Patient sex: F
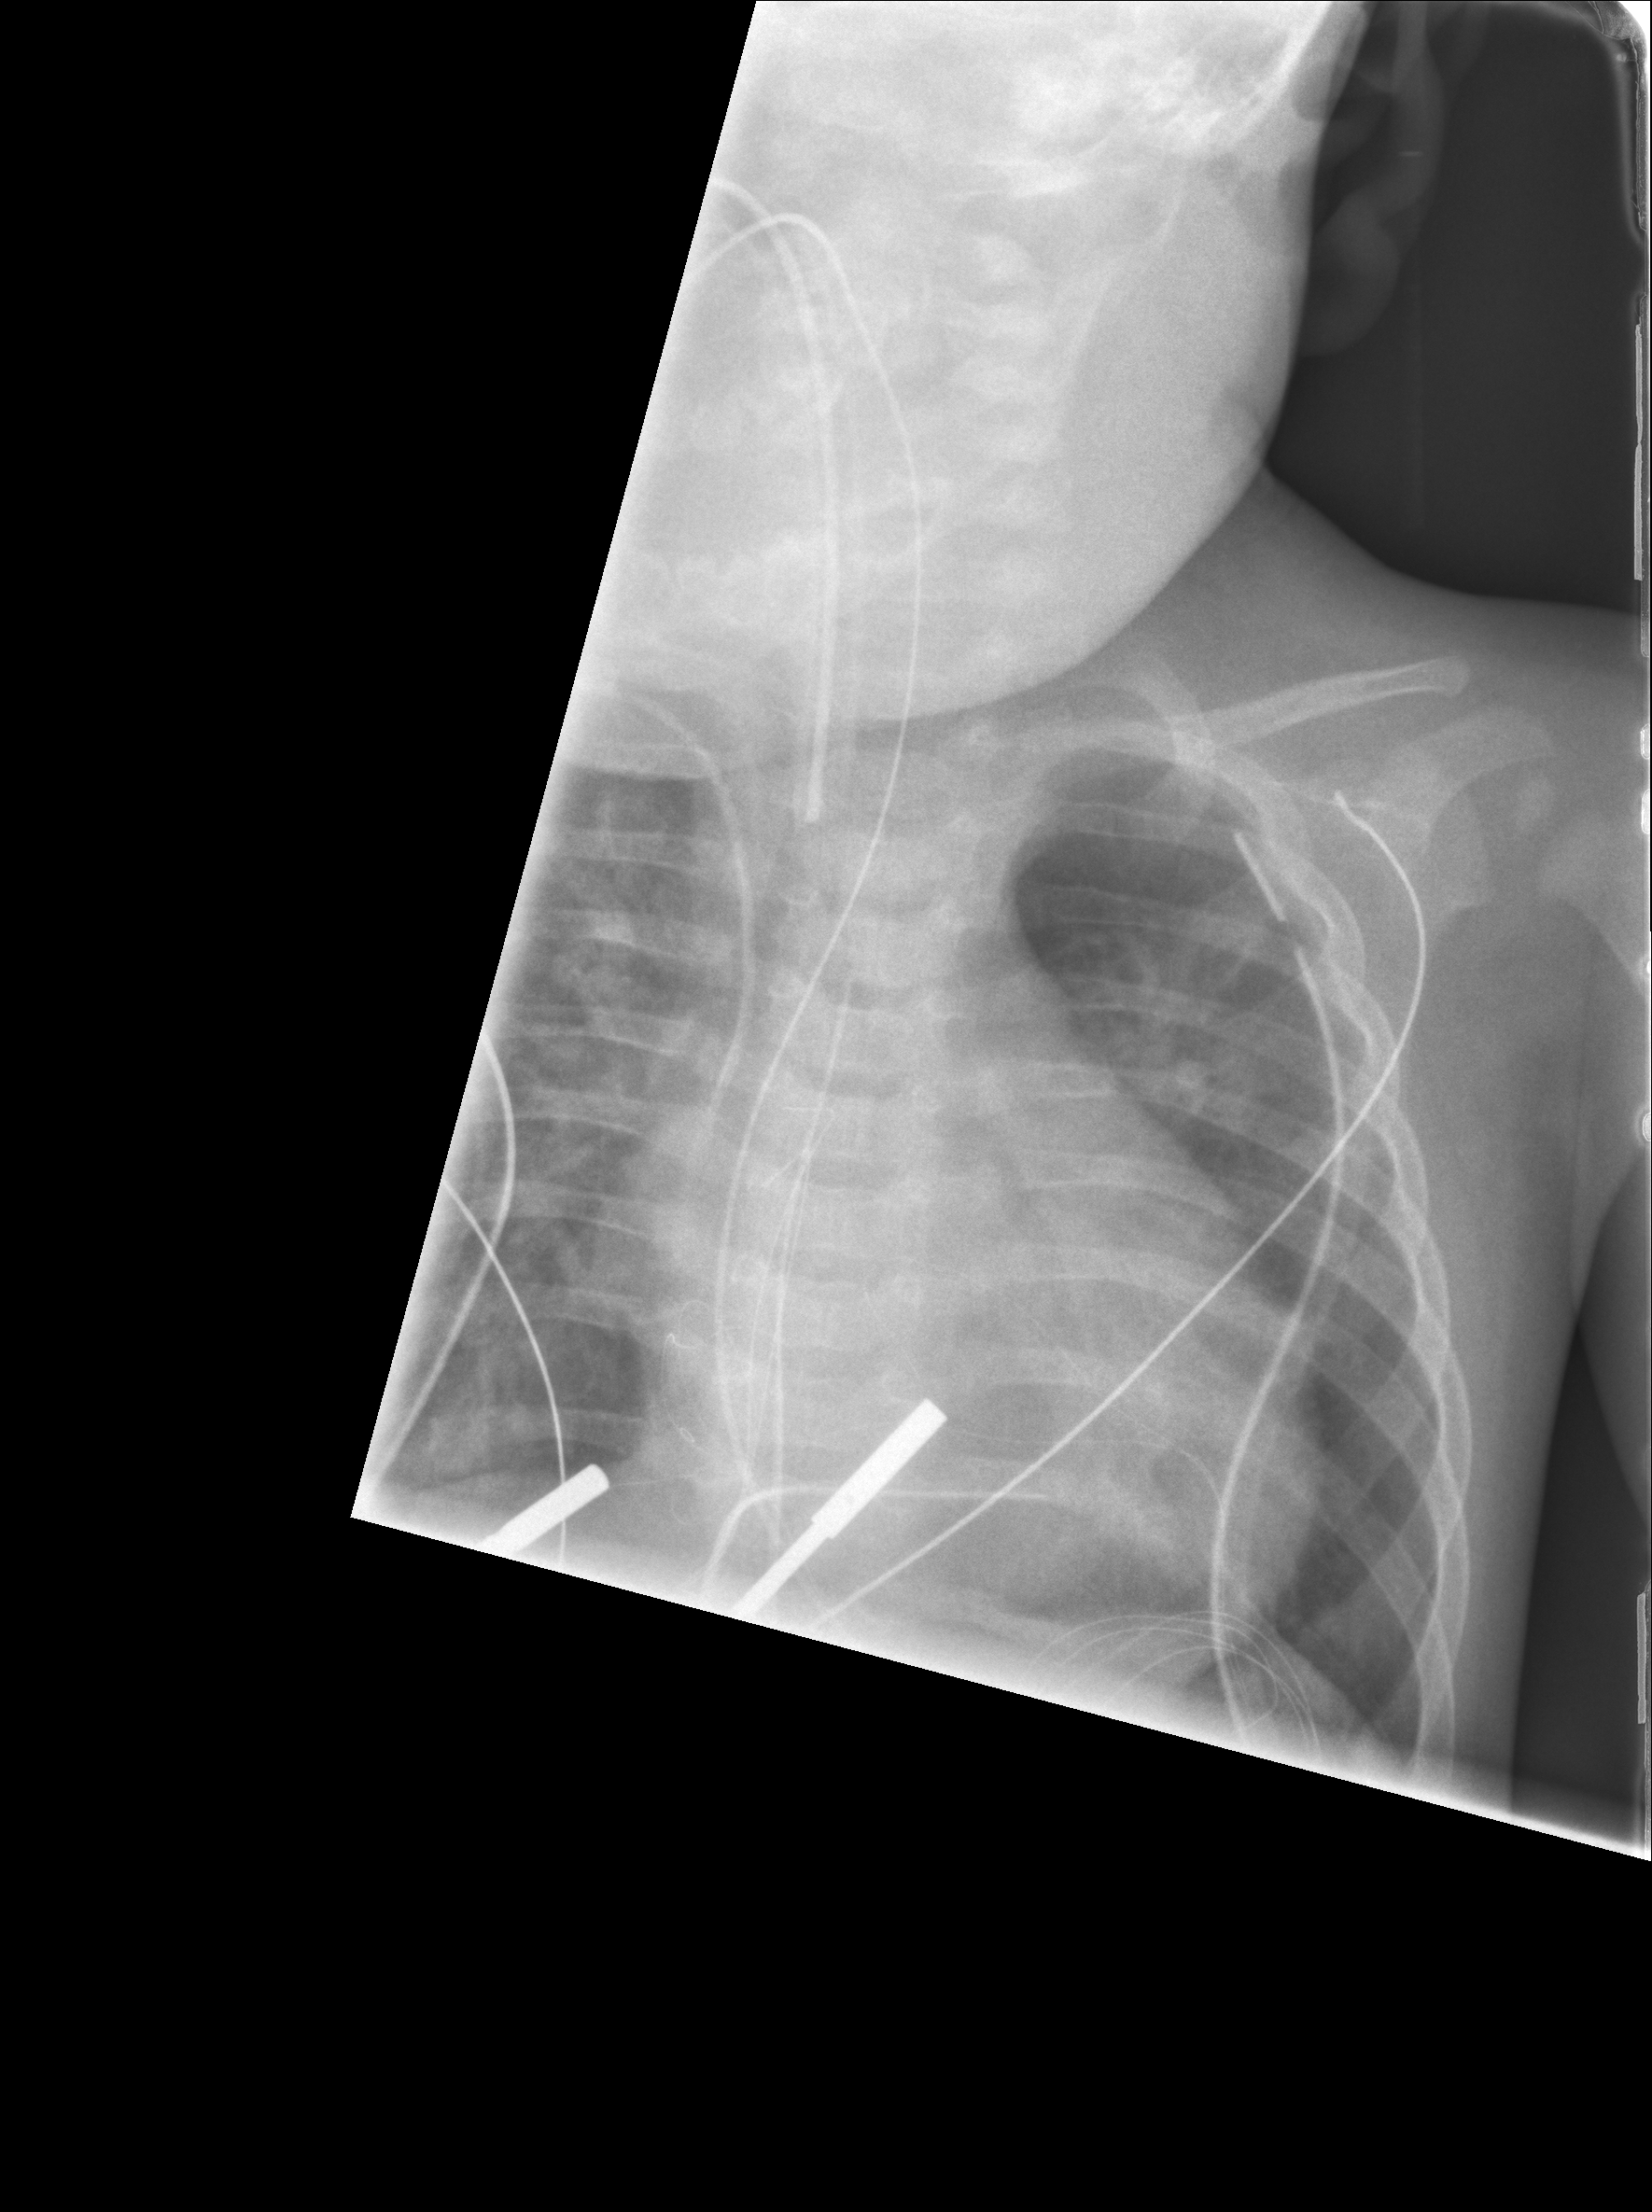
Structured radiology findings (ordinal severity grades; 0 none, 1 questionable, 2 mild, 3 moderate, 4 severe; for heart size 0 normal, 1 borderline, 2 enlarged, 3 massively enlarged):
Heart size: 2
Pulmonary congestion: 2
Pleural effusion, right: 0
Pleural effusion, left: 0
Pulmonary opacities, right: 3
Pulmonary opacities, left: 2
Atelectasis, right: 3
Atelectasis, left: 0